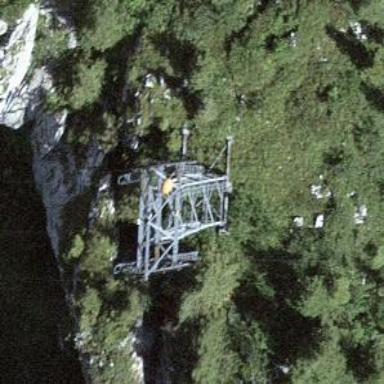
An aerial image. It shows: Pylon for aerialway.